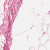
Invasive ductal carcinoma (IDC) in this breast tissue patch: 0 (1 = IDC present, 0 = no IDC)